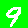
Digit: 9